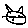
Label: cat